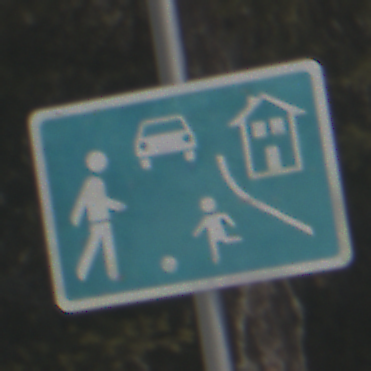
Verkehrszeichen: BeginnVerkehrsberuhigterBereich
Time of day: Midday
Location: Outdoor (Nature)
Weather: PartlyCloudy
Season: NotSpecified
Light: Natural